Question: Sorry for the title, it's difficult to explain.
I need a data model similar to this:

As you can see, a set can belong to both a user or a school. My problem: It should only be allowed to belong either to a user OR a school. But never both at the same time.
How can I solve this problem?
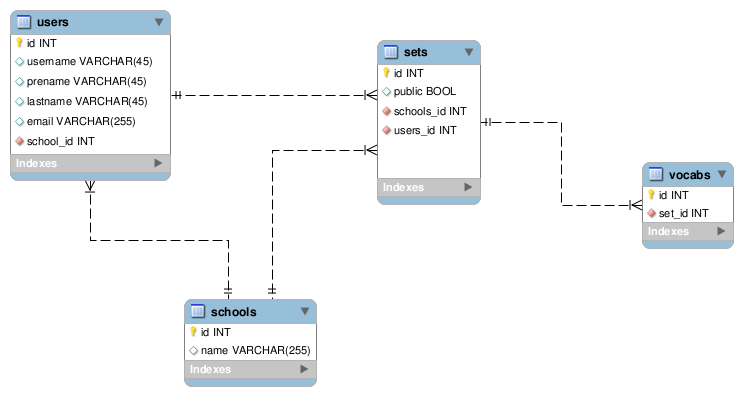
Answer: Your current design is called where the 'sets' table has two foreign keys, and needs exactly one of them to be non-null. This is one way to implement polymorphic associations, since a given foreign key can reference only one target table.
Another solution is to make a common "supertable" that both 'users' and 'schools' references, and then use that as the parent of 'sets'.
'''
create table set_owner
create table users
PK is also FK --> set_owner
create table schools
PK is also FK --> set_owner
create table sets
FK --> set_owner
'''
You can think of this as analogous to an in OO modeling:
'''
interface SetOwner { ... }
class User implements SetOwner { ... }
class School implements SetOwner { ... }
class Set {
SetOwner owner;
}
'''
---
Re your comments:
> So the SetOwner table contains both UserIDs and SchoolIDs, correct? That would mean that I wouldn't be allowed to have the same ID for an user and a school. How can I enforce this?
Let the SetOwners table generate id values. You have to insert into SetOwners before you can insert into either Users or Schools. So make the id's in Users and Schools auto-incrementing; just use the value that was generated by SetOwners:
'''
INSERT INTO SetOwners DEFAULT VALUES; -- generates an id
INSERT INTO Schools (id, name, location) VALUES (LAST_INSERT_ID(), 'name', 'location');
'''
This way no given id value will be used for both a school and a user.
> If I'd like to get the owner type for a set, do I need an ownerType attribute in my SetOwner table?
You can certainly do this. In fact, there may be other columns that are common to both Users and Schools, and you could put these columns in the supertable SetOwners. This gets into Martin Fowler's <URL> pattern.
> And if I want to get the name of the school or the user (whichever type it is), can I do this with a single query, or do I need two queries (first to get the type and second to get the name)?
You need to do a join. If you're querying from a given Set and you know it belongs to a user (not a school) you can skip joining to SetOwners and join directly to Users. Joins don't necessarily have to go by foreign keys.
'''
SELECT u.name FROM Sets s JOIN Users u ON s.SetOwner_id = u.id WHERE ...
'''
If you don't know whether a given set belongs to a User or a School, you'd have to do an outer join to both:
'''
SELECT COALESCE(u.name, sc.name) AS name
FROM Sets s
LEFT OUTER JOIN Users u ON s.SetOwner_id = u.id
LEFT OUTER JOIN Schools sc ON s.SetOwner_id = sc.id
WHERE ...
'''
You know that the SetOwner_id must match one or the other table, Users or Schools, but not both.